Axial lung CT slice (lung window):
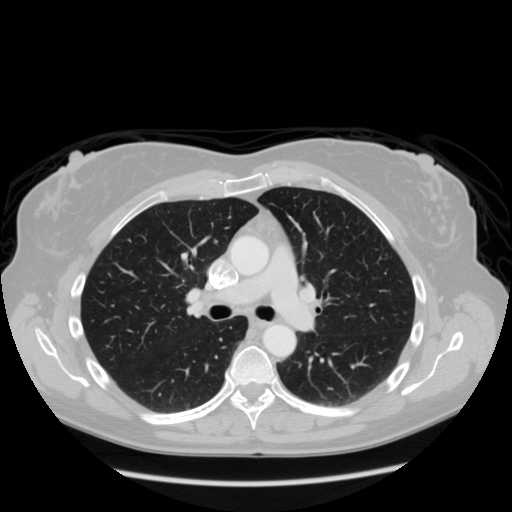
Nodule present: no